Question: I have a form like so :

When I select multiple rows I want my delete button at the footer of the form to delete all the records I have selected. It just ends up deleting the first row I selected. Trying to research vba code for functions that gets the selected records, and all i came across was,
'DoCmd.RunCommand acCmdDeleteRecord'
That doesn't choose all the selected entries. Any way to do this?
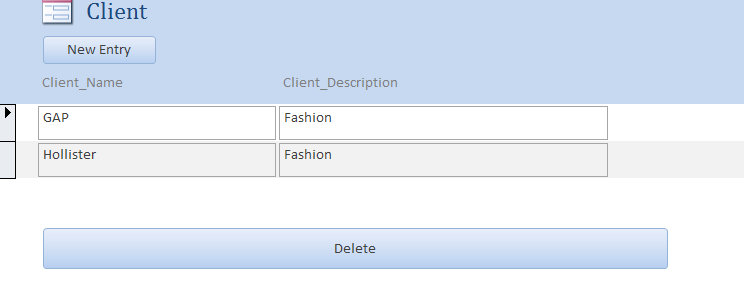
Answer: Keep in mind that you can delete records one-by-one without code by clicking on one record's record selector (gray rectangle to the left of each client name) and pressing the delete key. You can do the same with multiple adjacent records. If you want to delete multiple non-adjacent records, you need to make a big change: adding a field like chkDelete to the source table and adding a bound checkbox. With that built, you can call a delete query that deletes all rows where chkDelete=True.